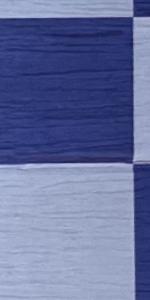
Label: Empty